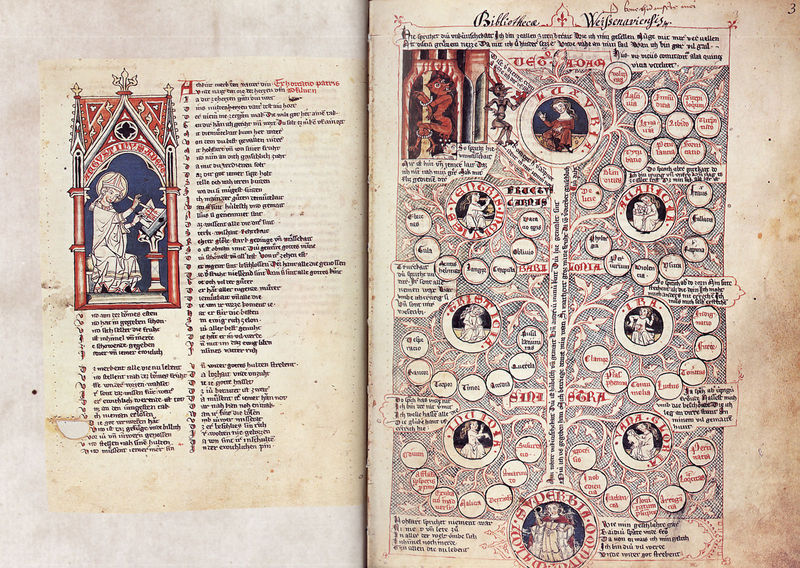
Titel: Speculum humanae salvationis; Codex Cremifanensis 243
Institution: Kremsmünster, Stiftsbibliothek
Schlagwörter: baum, frau, bibel, familie, gotik, schrift, rundbogen, deutsch, buch, text, kreise, namen, buchseite, teufel, mittelalter, gebunden, schreiber, initial, buchmalerei, bible, stammbaum, aufzählung, kopieren, abschreiben, inital